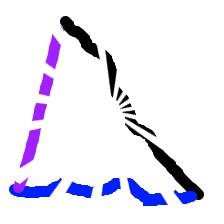
Shape: triangle